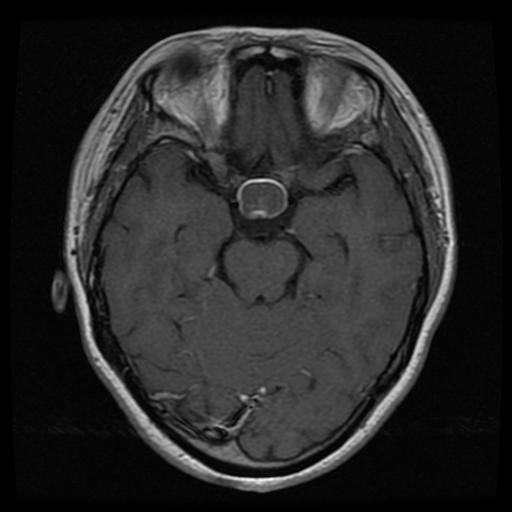
Label: pituitary